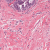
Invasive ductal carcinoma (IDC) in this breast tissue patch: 0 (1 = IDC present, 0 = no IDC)